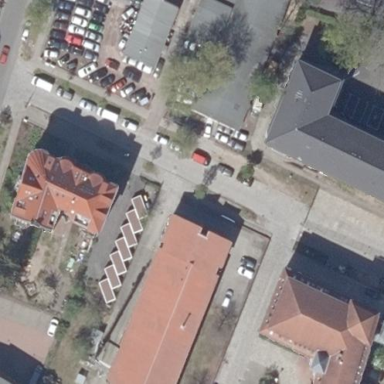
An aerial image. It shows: Service building with gabled roof made of roof tiles.